Question: Best shown with an image, I can drag the forms off the edge of the MDI parent, and scroll bars appear.
Id much rather that child forms are locked to the area of the Parent form.
Ive done searching for a solution, (A lot of these are answered 2+ years ago, so im hoping they are outdated) and only come across people checking co-ordinates on the Move event.... Great, but what if I have 20 forms.. or 100 forms. I cant code all of them, its a bit silly. Surely there is a property somewhere I can just set on the parent form.

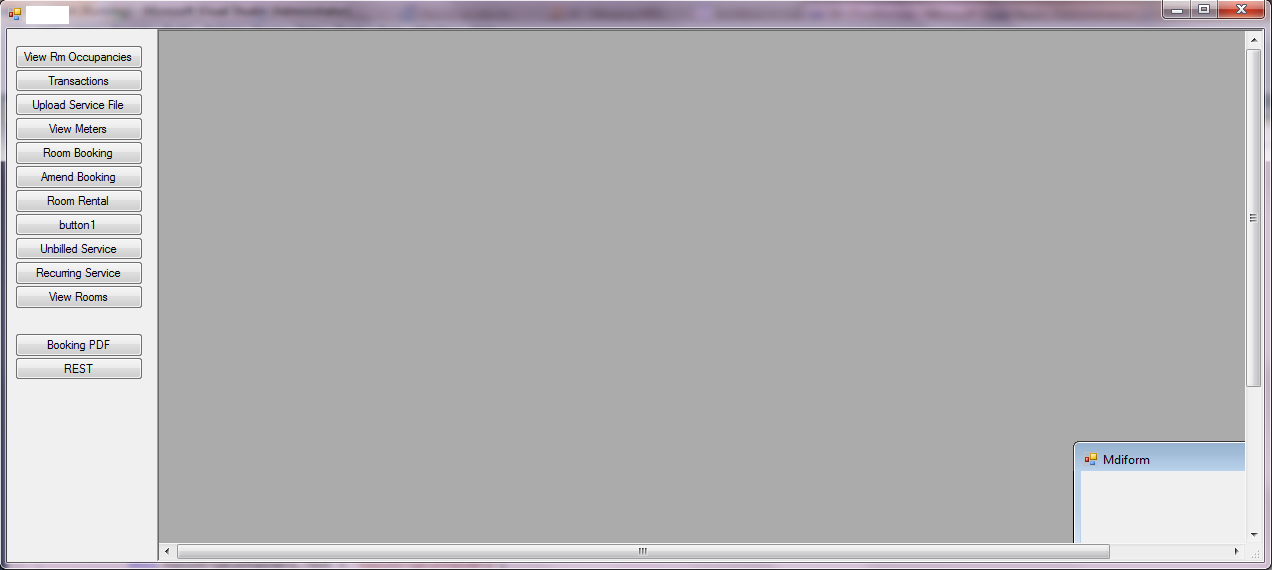
Answer: you can do something like this...
Step !: you have to make base form( like user control)
and place this code in that form
'''
namespace Controls
{
public partial class BaseForm : Form
{
public BaseForm()
{
InitializeComponent();
StartPosition = FormStartPosition.WindowsDefaultLocation;
MaximizeBox = false;
Width = 806;
//Width = 850;
//Height = 760;
Height = 730;
//Width = 790;
//Height = 617;
}
protected override void WndProc(ref Message m)
{
const int WM_SYSCOMMAND = 0x0112;
const int SC_MOVE = 0xF010;
//ShowScrollBar(this.Handle, (int)ScrollBarDirection.SB_BOTH, false);
switch (m.Msg)
{
case WM_SYSCOMMAND:
int command = m.WParam.ToInt32() & 0xfff0;
if (command == SC_MOVE)
return;
break;
}
base.WndProc(ref m);
}
}
}
'''
and then in every form you have to specify like this...
'''
public partial class childform : BaseForm
{
.......
}
'''
Make sure all your child forms size is should be size specified in base form
- minsize is 0,0- max sixze is also 0,0- startposition - windowsdefaultlocation- windowstate - normal
I hope it will helps you ..